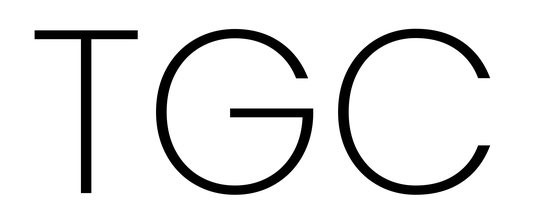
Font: Poppins-ExtraLight